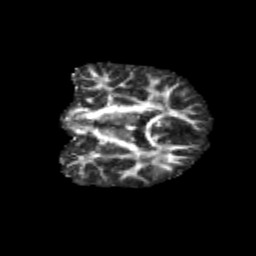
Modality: FA
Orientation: coronal
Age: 11
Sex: male
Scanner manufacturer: siemens
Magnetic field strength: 3 T
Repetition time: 3.8 s
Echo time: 0.07 s